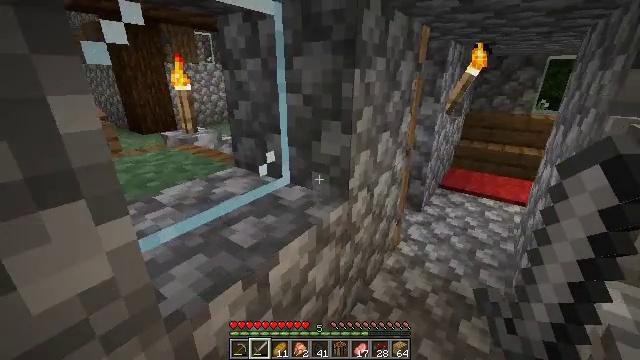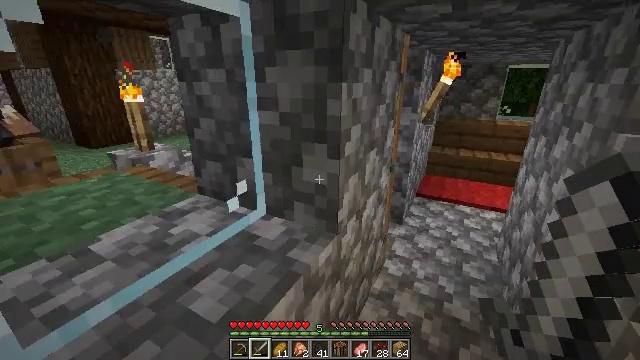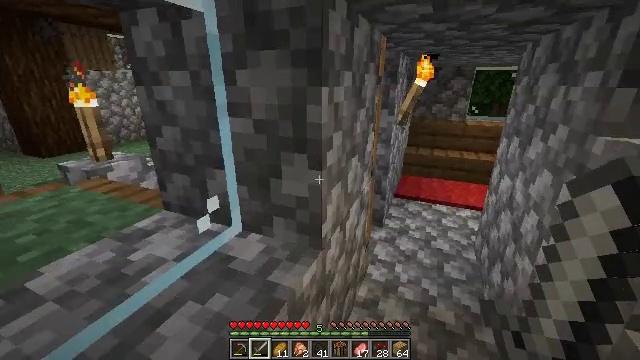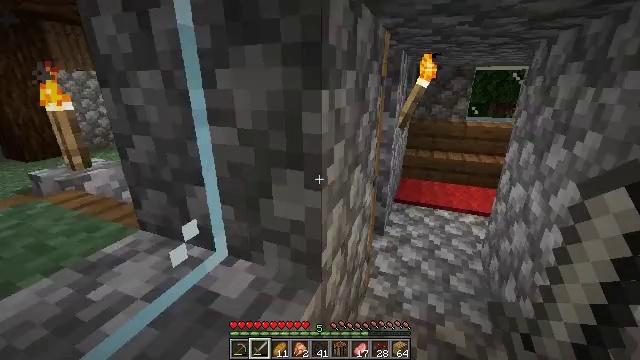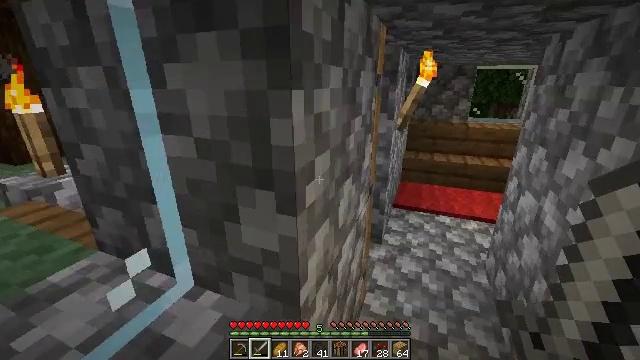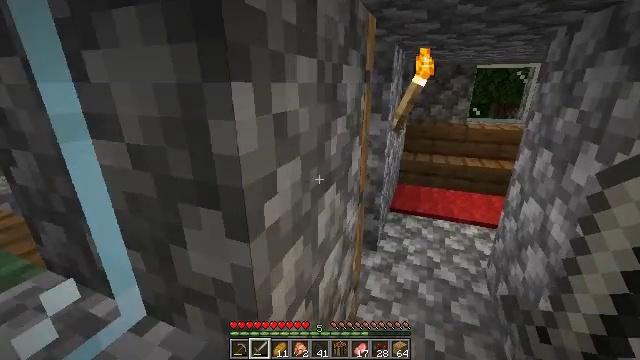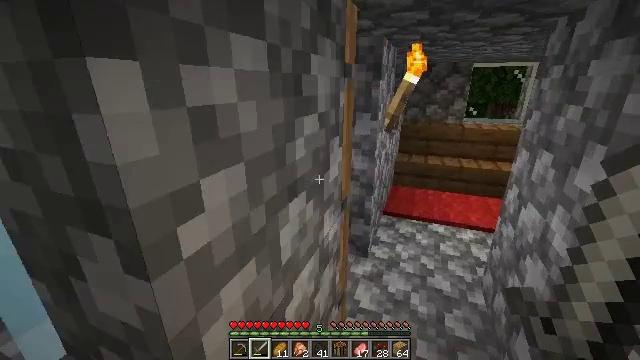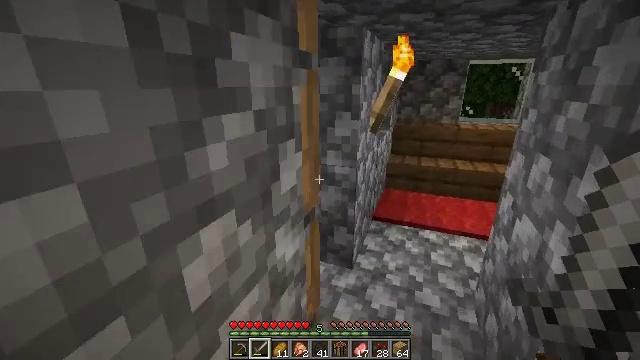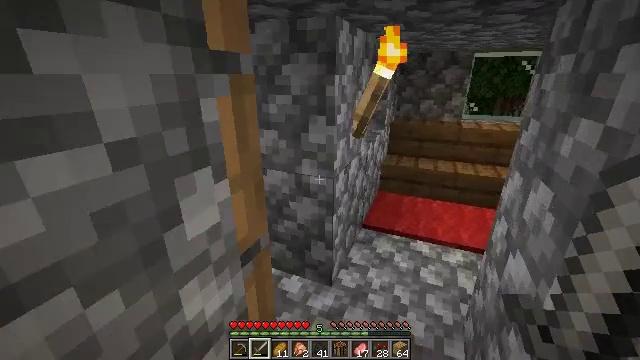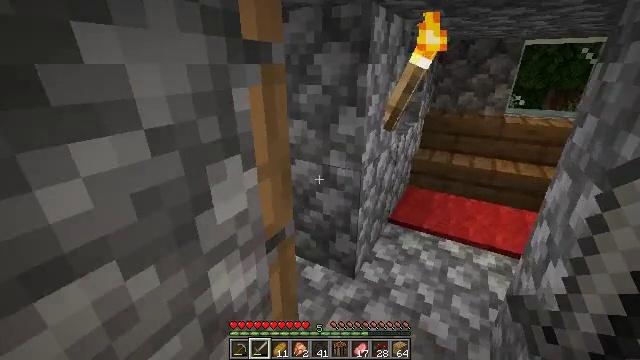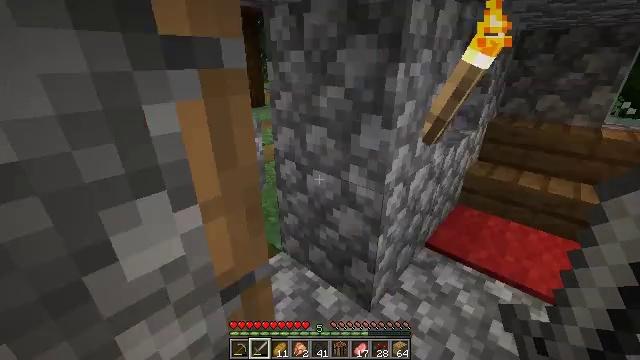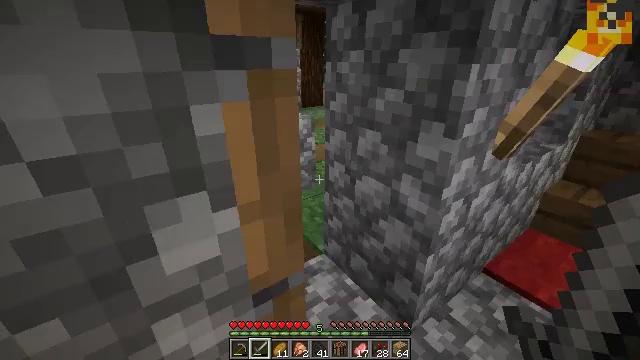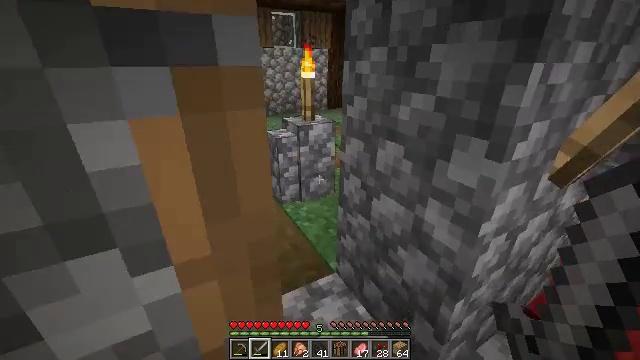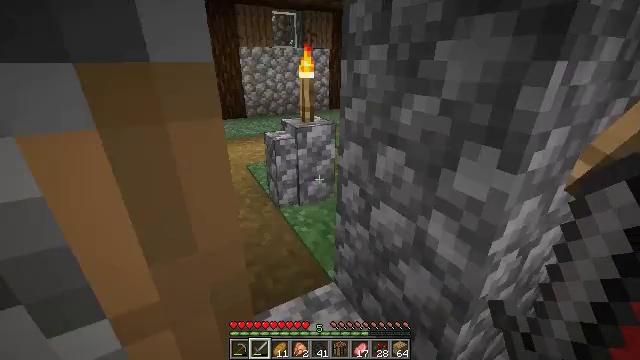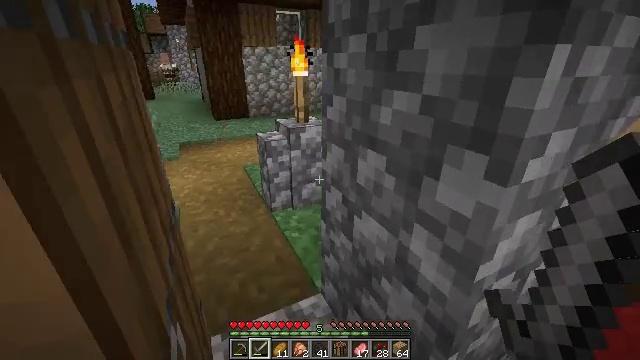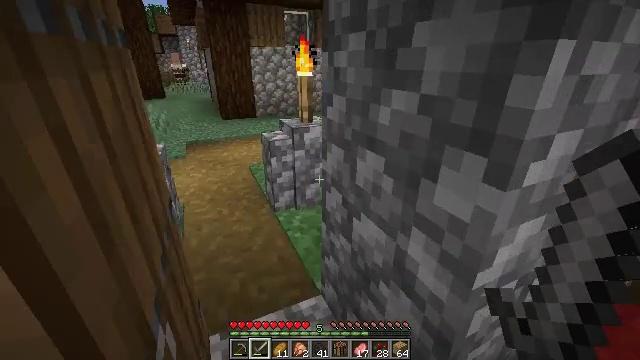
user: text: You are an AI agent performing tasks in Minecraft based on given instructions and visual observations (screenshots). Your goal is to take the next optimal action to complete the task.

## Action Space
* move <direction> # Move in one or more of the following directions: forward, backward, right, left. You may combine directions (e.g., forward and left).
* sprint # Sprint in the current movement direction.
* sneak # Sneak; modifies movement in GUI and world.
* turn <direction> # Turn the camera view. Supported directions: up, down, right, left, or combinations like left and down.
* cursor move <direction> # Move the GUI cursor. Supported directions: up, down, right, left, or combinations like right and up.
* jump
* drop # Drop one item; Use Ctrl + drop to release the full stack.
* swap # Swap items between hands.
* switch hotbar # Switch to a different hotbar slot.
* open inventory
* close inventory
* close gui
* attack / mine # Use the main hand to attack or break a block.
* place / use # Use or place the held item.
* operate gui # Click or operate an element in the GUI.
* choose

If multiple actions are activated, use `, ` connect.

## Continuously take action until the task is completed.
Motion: motion action
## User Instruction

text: Take down the purple bed.
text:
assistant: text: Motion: move forward, turn right and up
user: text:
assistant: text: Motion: move forward, turn right
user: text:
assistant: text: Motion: move forward
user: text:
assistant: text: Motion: move forward and move right
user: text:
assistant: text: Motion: move forward and move right
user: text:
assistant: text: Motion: move forward and move right
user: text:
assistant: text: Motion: move forward and move right
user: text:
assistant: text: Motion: move forward and move right, turn left and down
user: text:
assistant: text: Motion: move forward and move right, turn left and down
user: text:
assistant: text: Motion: move forward, turn left and down
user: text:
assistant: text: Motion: move forward, turn left
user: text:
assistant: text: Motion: move forward, turn left
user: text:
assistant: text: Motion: move forward
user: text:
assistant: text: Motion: move forward, turn left
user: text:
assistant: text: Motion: move forward, turn left
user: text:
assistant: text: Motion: move forward, turn left
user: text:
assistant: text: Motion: move forward, turn left
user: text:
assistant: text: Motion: move forward, turn left
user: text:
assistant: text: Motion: turn left
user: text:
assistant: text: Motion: move right, turn left
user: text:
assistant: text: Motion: no_op
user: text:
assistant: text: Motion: move forward
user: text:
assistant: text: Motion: move forward
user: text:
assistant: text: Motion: move forward
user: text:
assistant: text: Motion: move forward
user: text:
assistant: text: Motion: move forward, turn left
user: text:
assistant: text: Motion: turn left
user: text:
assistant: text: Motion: turn left
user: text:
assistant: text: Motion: turn left and up
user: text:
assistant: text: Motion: turn left